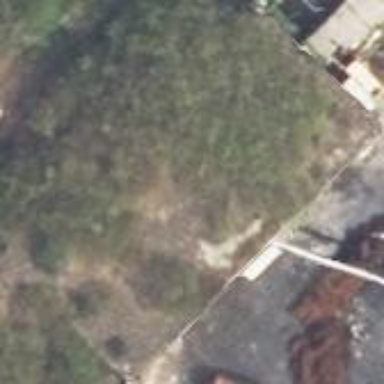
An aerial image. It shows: Ruins of building.